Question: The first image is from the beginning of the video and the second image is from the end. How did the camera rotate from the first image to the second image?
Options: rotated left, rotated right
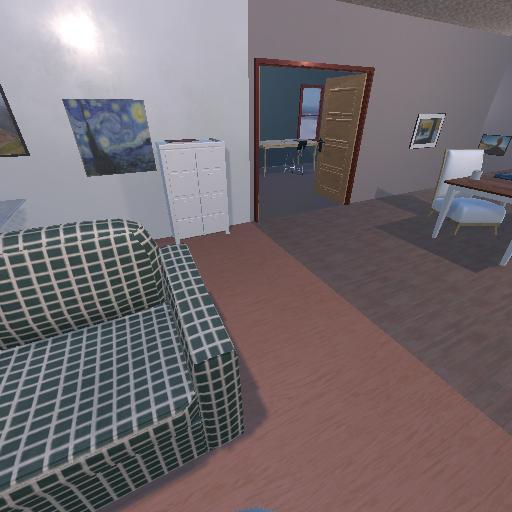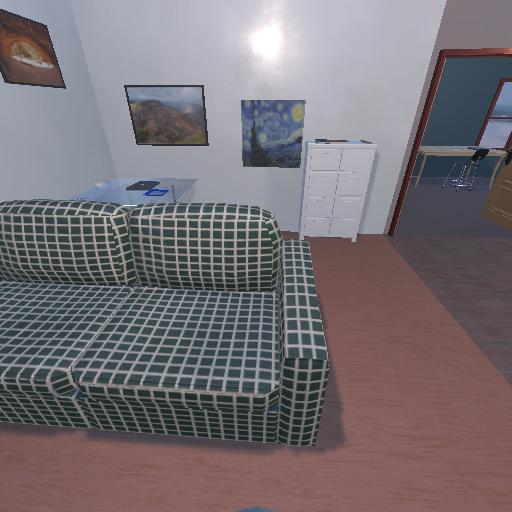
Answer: rotated left